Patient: sex M, age 36
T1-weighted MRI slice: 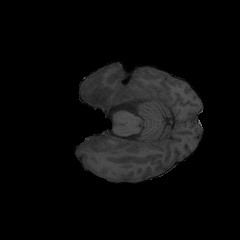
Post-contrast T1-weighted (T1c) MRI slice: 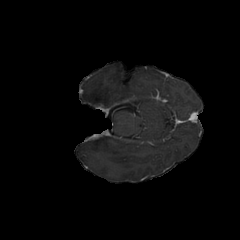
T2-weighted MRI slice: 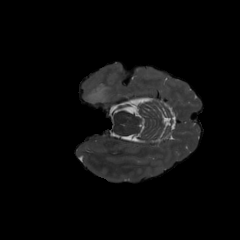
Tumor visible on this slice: yes
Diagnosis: Glioblastoma, IDH-wildtype
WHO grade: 4